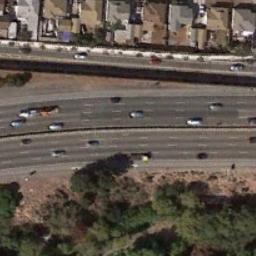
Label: freeway